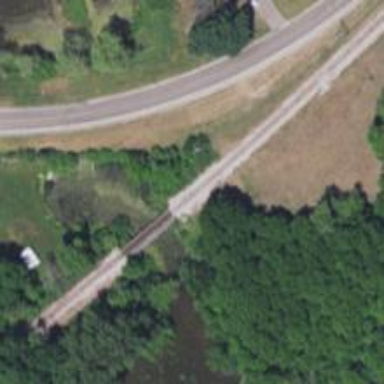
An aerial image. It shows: Preserved historic railway bridge for trains.